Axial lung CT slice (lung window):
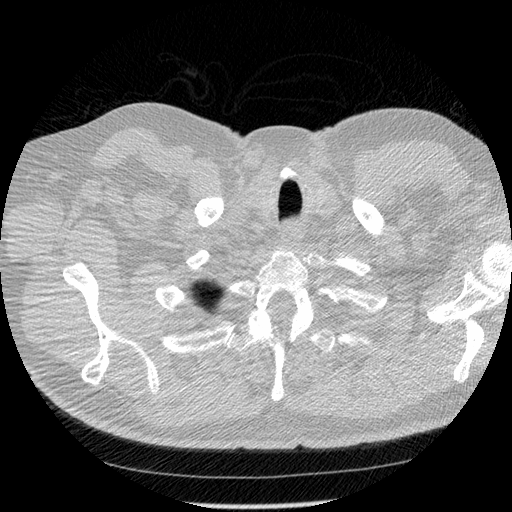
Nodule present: no